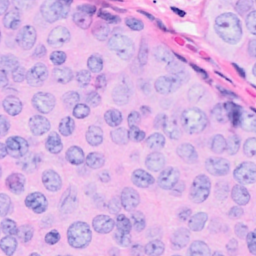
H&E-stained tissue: Breast